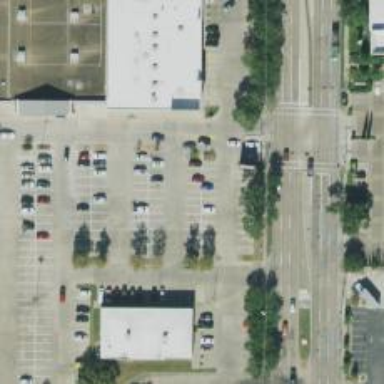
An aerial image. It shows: Parking space.